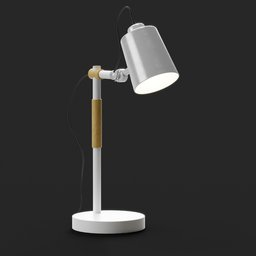
Label: lighting